Question: <URL> is my fiddle.
As you can see here:

My issue is that I would always like the text to be below the thumbnail not to the right. On the desktop site it is fine but on the mobile site the shorter titles appear on the right of the picture. Below is my relevant CSS, with all code on my fiddle. How do I go about doing this elegantly, avoiding !important and other taboo things if possible. But to be honest I am so frustrated at this point I just want it fixed...
'''
h2 {
color: #191A1E;
font-family: Open Sans,Arial,sans-serif !important;
font-size: 21px;
}
.su-post-meta {display:none;}
.su-post-title a {
margin-top: 15px !important;
float: left;
color: #191A1E;
}
.su-posts-default-loop .su-post-thumbnail {
float: left;
display: block;
margin-right: 1em;
}
.su-posts-default-loop .su-post-thumbnail img {
max-width: 225px;
max-height: 152px;
}
.su-posts-default-loop h2.su-post-title {
clear: none;
margin: 0 0 0.3em 0;
font-size: 1.2em;
font-weight: bold;
}
.su-posts-default-loop .su-post-meta {
margin-bottom: 0.7em;
font-size: 0.8em;
opacity: 0.6;
filter: alpha(opacity=60);
}
.su-posts-teaser-loop .su-post:after {
content: '';
display: table;
clear: both;
}
'''
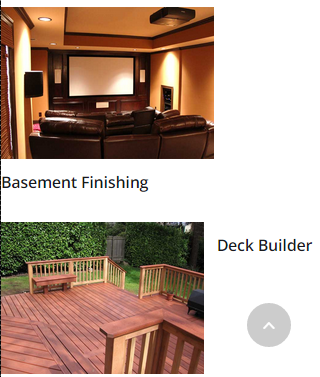
Answer: Because you give 'float:left' to '.su-post-title a' and '.su-posts-default-loop .su-post-thumbnail' Just remove it. It will solved your problem.
Your updated css:
'''
h2 {
color: #191A1E;
font-family: Open Sans,Arial,sans-serif !important;
font-size: 21px;
}
.su-post-meta {display:none;}
.su-post-title a {
margin-top: 15px !important;
color: #191A1E;
}
.su-posts-default-loop .su-post-thumbnail {
display: block;
margin-right: 1em;
}
.su-posts-default-loop .su-post-thumbnail img {
max-width: 225px;
max-height: 152px;
}
.su-posts-default-loop h2.su-post-title {
clear: none;
margin: 0 0 0.3em 0;
font-size: 1.2em;
font-weight: bold;
}
.su-posts-default-loop .su-post-meta {
margin-bottom: 0.7em;
font-size: 0.8em;
opacity: 0.6;
filter: alpha(opacity=60);
}
.su-posts-teaser-loop .su-post:after {
content: '';
display: table;
clear: both;
}
'''
Check <URL>